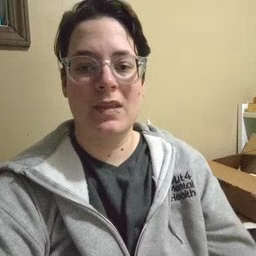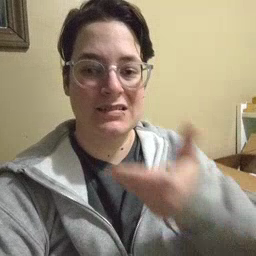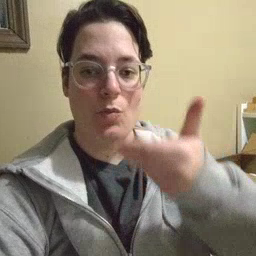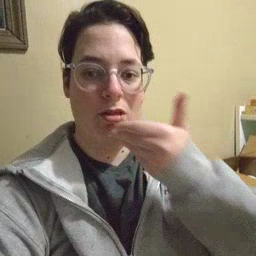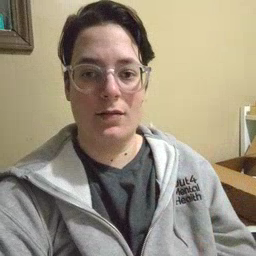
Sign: cereal